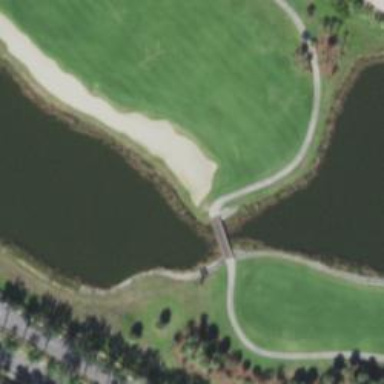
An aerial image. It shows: Path bridge located on golf course.